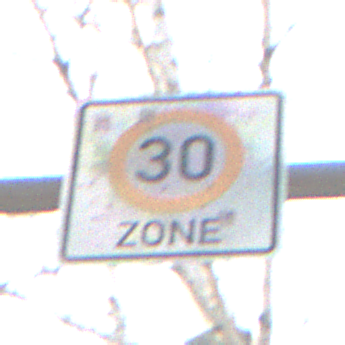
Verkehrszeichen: BeginnZone30
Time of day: MorningAfternoon
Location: Outdoor (Nature)
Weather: Clear
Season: Winter
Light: Natural